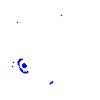
Particle: electron